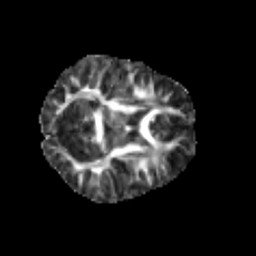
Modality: FA
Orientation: axial
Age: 6
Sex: female
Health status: healthy